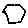
Label: hexagon